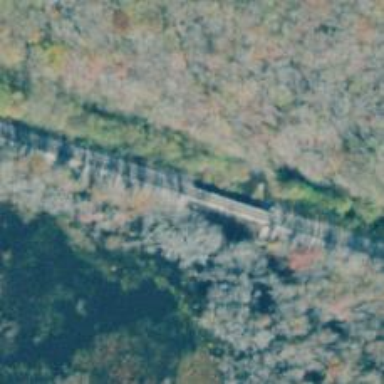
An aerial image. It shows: Bridge over railway line.